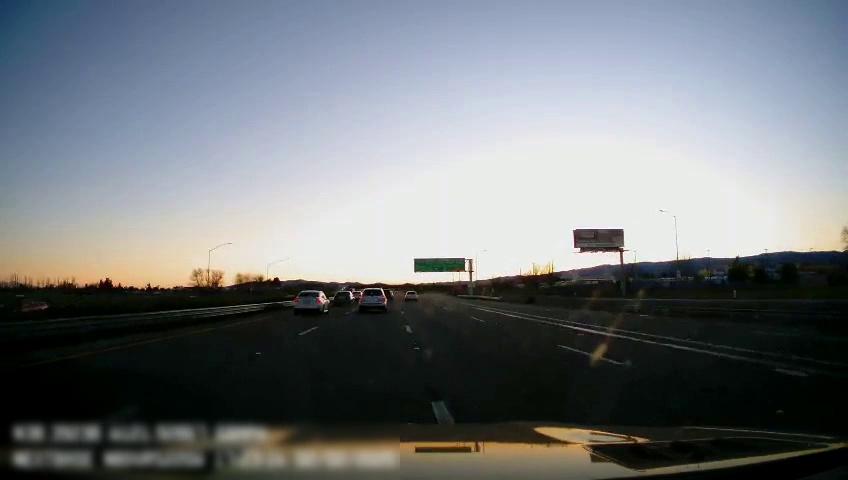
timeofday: Dusk/Dawn/Twilight
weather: Cloudy
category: Drivable Space
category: Vehicles | Car
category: Vehicles | SUV
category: Vehicles | Car
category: Vehicles | Car
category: Vehicles | SUV
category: Vehicles | SUV
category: Lanes | Alternate Lane
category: Lanes | Current Lane
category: Lanes | Current Lane
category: Lanes | Alternate Lane
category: Lanes | Alternate Lane
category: Traffic | Signs